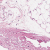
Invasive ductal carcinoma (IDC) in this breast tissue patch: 0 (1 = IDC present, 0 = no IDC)